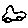
Label: car